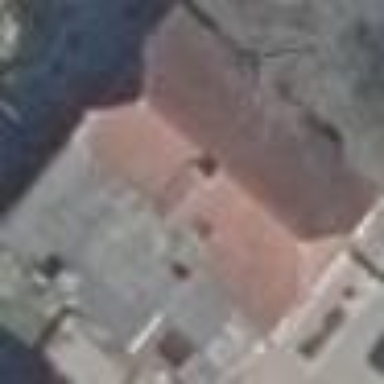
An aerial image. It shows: Gabled roofed house.